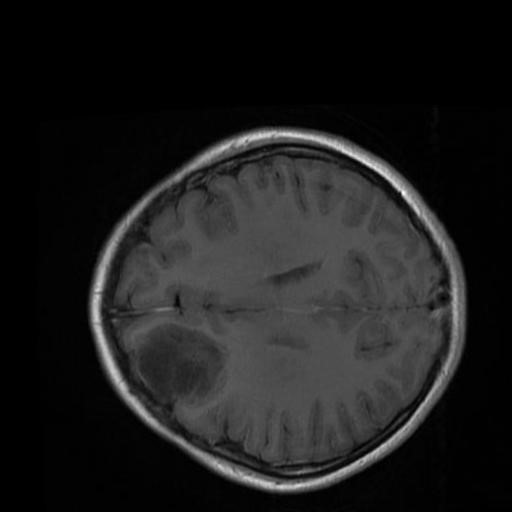
Label: brain_glioma